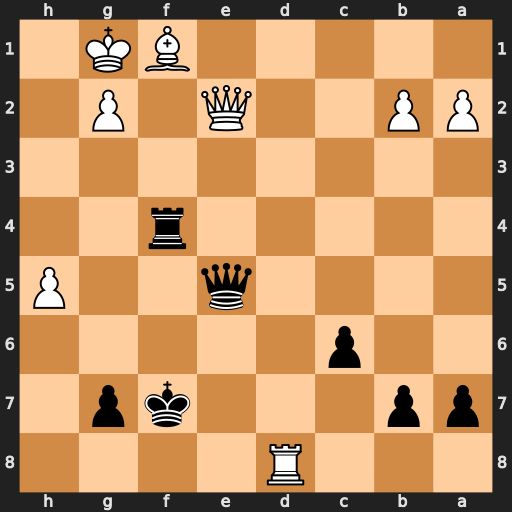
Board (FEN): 3R4/pp3kp1/2p5/4q2P/5r2/8/PP2Q1P1/5BK1
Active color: b
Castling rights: -
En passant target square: -
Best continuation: Qc5+ Kh2 Rh4+ Kg3 Qg5+